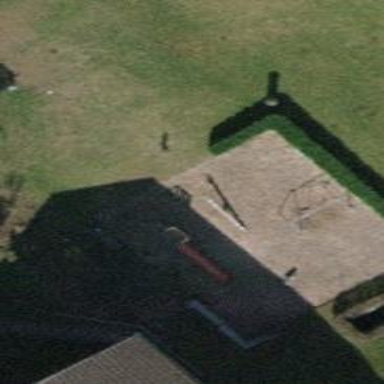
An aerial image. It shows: Playground featuring seesaw.